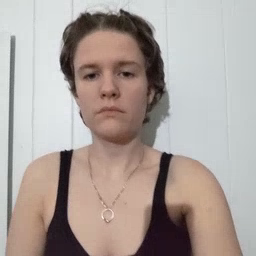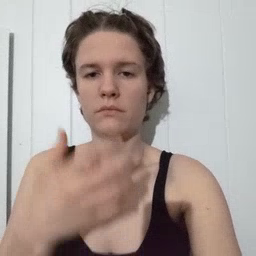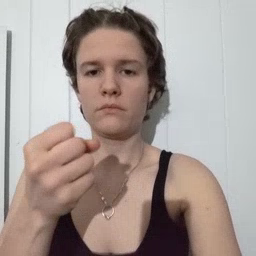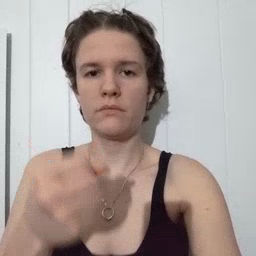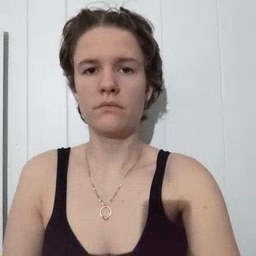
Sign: milk